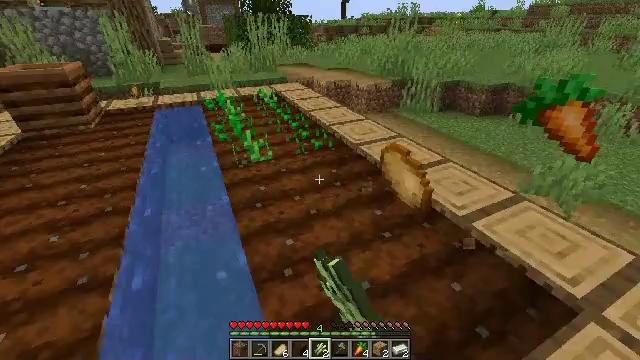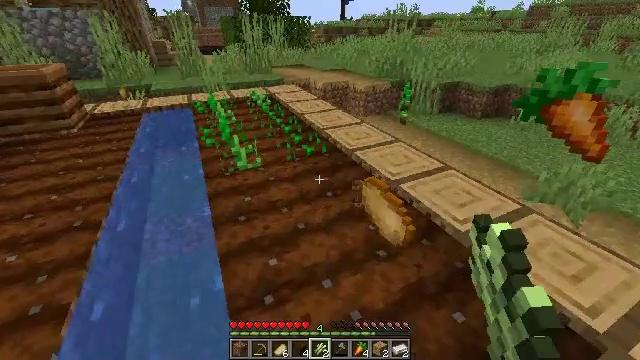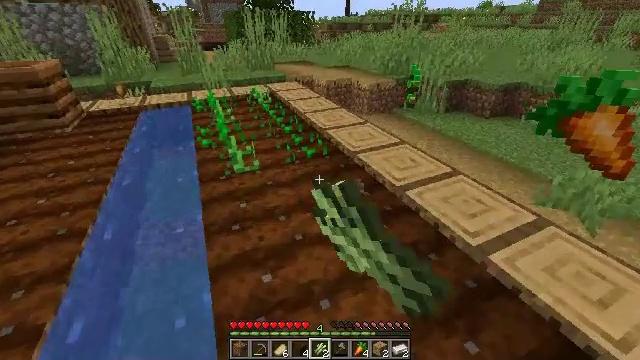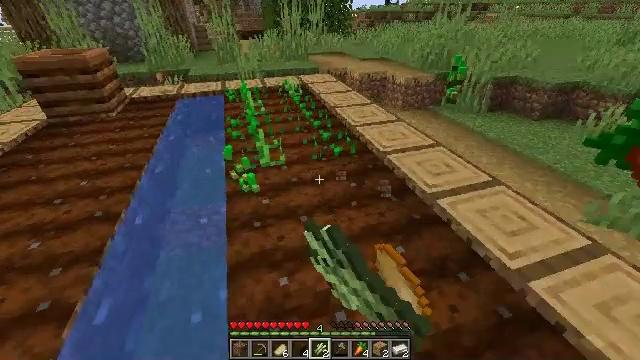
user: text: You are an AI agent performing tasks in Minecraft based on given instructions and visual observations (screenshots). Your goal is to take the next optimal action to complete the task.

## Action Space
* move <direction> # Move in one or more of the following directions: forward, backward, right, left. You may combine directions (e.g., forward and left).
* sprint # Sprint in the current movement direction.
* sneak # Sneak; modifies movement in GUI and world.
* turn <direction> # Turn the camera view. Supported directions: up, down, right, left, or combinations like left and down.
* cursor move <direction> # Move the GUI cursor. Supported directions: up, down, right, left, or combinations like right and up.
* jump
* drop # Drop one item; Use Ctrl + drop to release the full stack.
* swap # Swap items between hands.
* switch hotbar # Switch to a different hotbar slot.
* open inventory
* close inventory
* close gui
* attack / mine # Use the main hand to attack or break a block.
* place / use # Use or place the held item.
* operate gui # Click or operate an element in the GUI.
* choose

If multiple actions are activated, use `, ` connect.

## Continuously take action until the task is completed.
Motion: motion action
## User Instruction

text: Break the mature wheat plants.
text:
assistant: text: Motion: move forward, attack / mine
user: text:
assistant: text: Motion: move forward, attack / mine
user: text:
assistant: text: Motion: move forward, turn left and down, attack / mine
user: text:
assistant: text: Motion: attack / mine